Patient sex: M
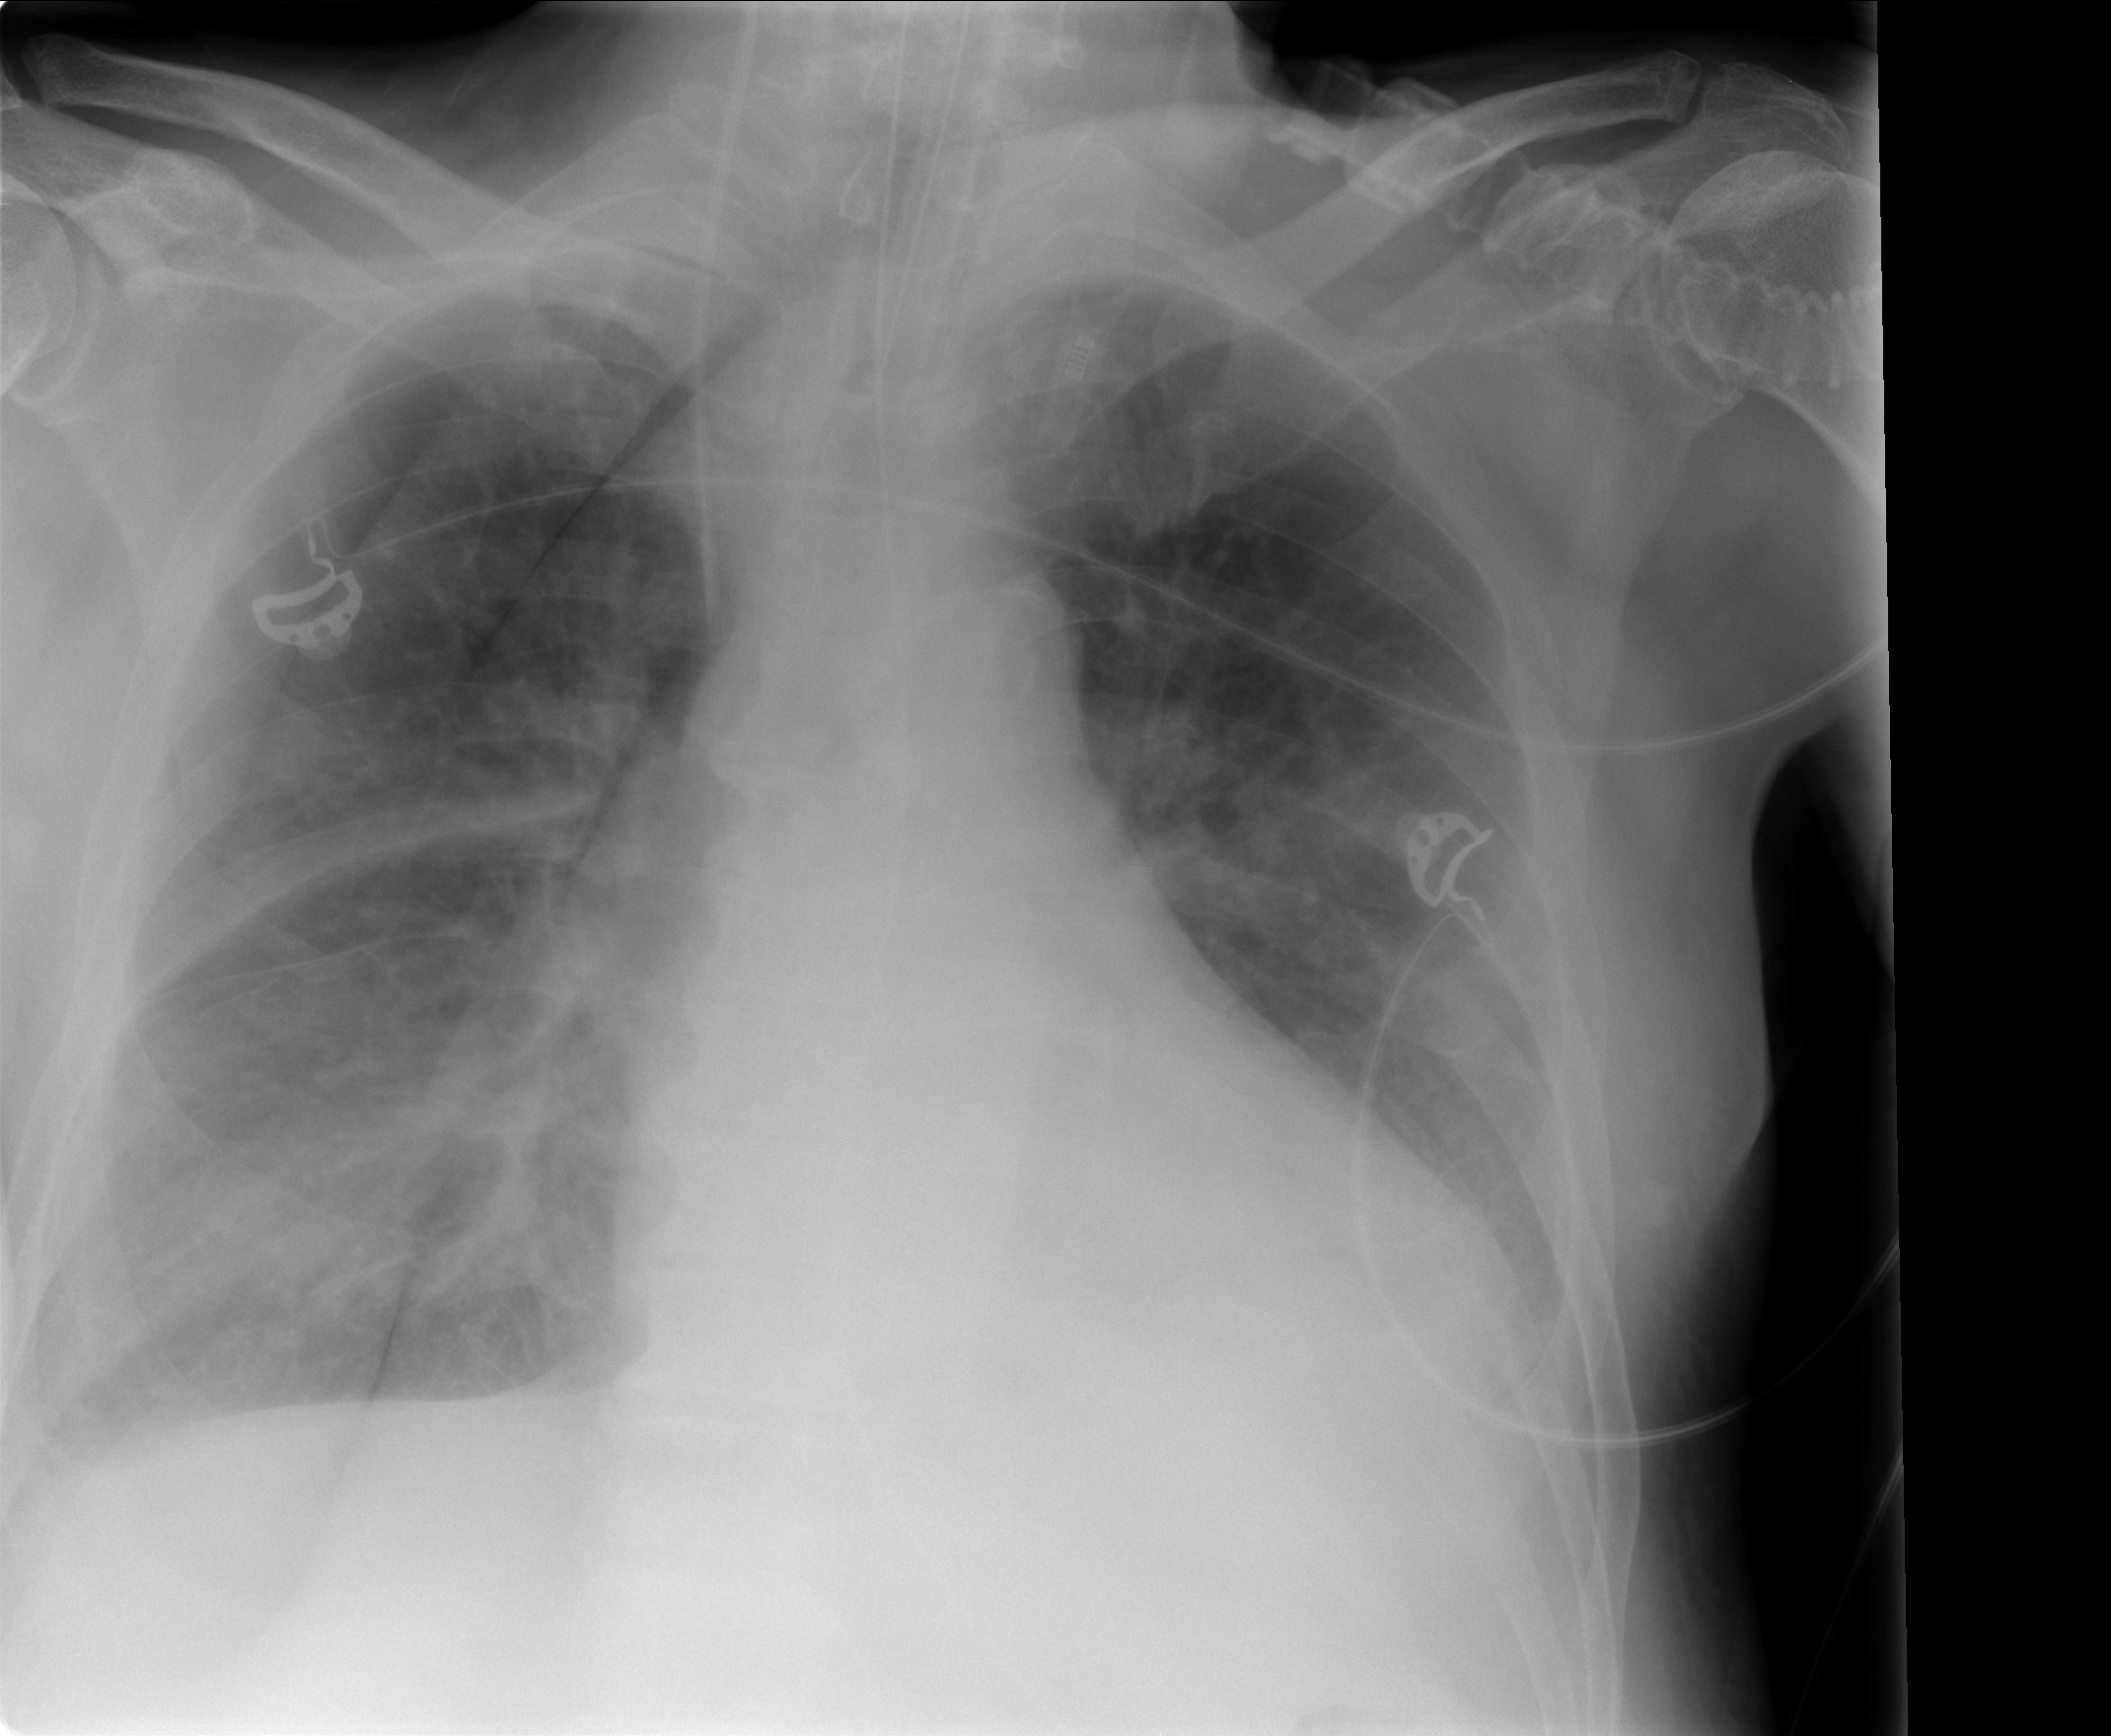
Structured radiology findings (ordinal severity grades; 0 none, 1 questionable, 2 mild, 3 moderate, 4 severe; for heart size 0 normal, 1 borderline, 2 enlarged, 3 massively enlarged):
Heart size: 0
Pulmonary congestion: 0
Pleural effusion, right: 2
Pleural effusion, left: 2
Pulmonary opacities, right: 0
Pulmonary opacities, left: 0
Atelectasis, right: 2
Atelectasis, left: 2